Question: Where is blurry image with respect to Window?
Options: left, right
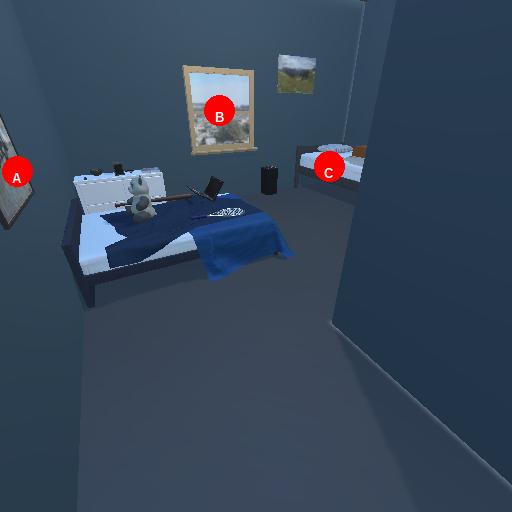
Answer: left